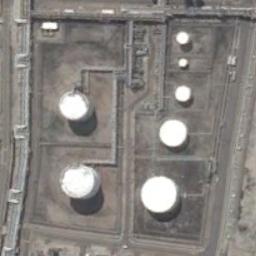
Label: storage_tank